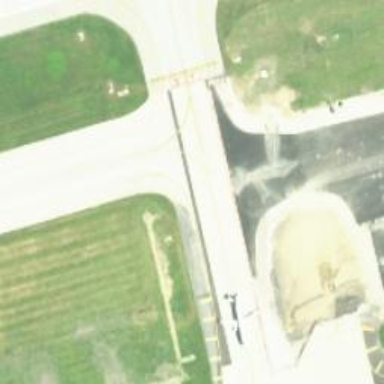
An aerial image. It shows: Image of taxiway at airport.